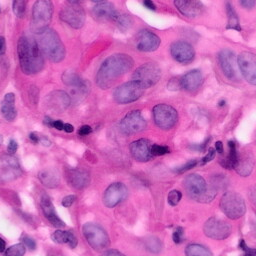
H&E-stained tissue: Pancreatic